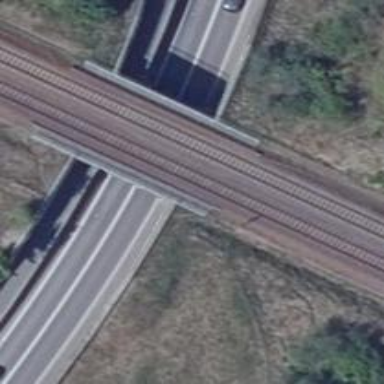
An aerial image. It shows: Railway with electrified contact lines.